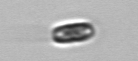
Label: pennate